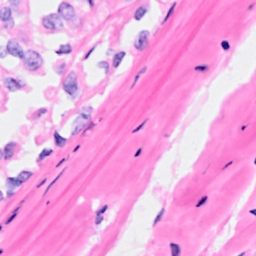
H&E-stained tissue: Breast